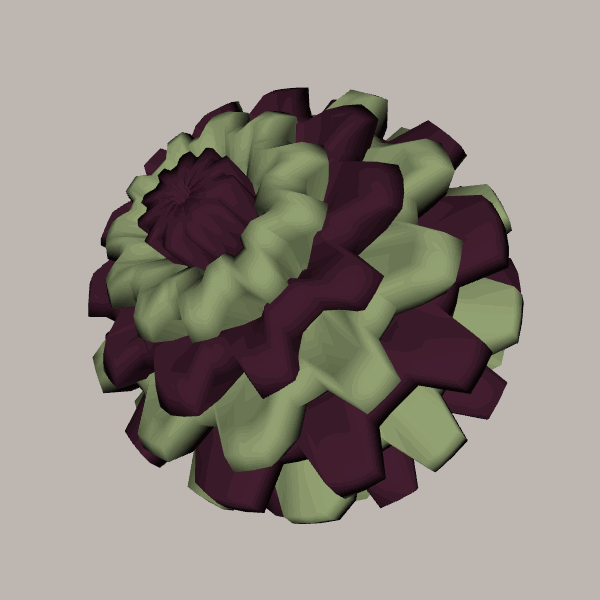
Background: light